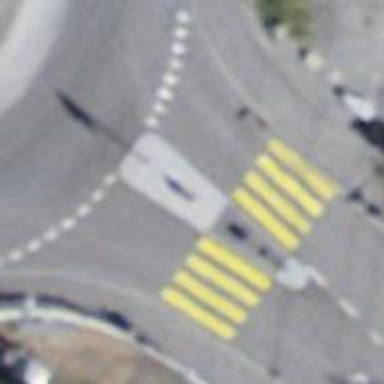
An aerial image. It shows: Marked zebra crossing with island.